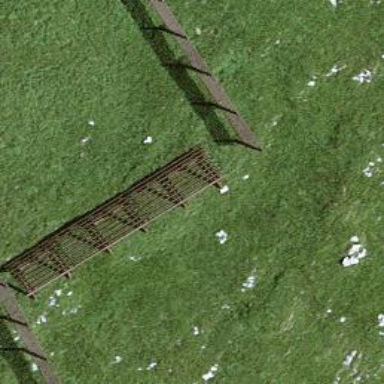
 designed to mitigate snow accumulations in specific area."